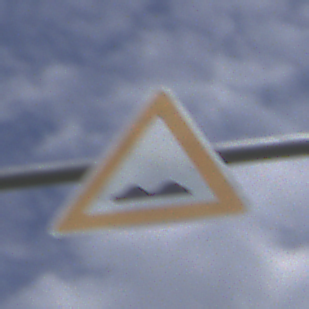
Verkehrszeichen: UnebeneFahrbahn
Umgebung: Outdoor, Nature
Tageszeit: Midday
Wetter: PartlyCloudy
Licht: Natural
Jahreszeit: NotSpecified
Kontrast: HighContrast